Question: <URL>
There is a band.
Each member plays an instrument.
each instrument costs X$
I would like to create a report : how much each member to the band manager.
'''
create table #Inst(id int, name nvarchar(max) , price int )
insert into #Inst values (1,'guitar',20),
(2,'bass',10),
(3,'drums',30),
(4,'piano',40)
create table #Players(id int, name nvarchar(max) , instId int )
insert into #Players values (1,'john',1),
(2,'john',4),
(3,'paul',2),
(4,'paul',2),
(5,'george',1),
(6,'ringo',3)
'''
What have I tried ?
'''
select name , totalCostToTheband=
(select sum(price) from #inst i where i.id= #players.instId )
from #players
'''
but this yields duplicate names :

I want to see 4 records which summarize each name's costs.
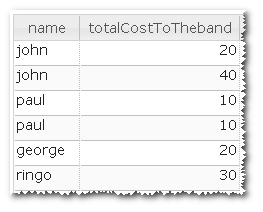
Answer: In the current schema you should do
'''
SELECT
p.name ,
sum(price) as totalCostToTheband
FROM
#players p
INNER JOIN #inst i ON i.id = p.instId
GROUP BY
p.name
'''
---
But when you have many-to-many relations you normally do a middle table with the links
'''
create table #Inst(id int, name nvarchar(max) , price int )
create table #Players(id int, name nvarchar(max) )
create table #instplayer(id int, inst_id, player_id )
'''
This saves from duplicating the players inside the '#players' table, and also allows for players with the same name to be in the same band ;)
Read <URL> for more info